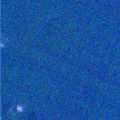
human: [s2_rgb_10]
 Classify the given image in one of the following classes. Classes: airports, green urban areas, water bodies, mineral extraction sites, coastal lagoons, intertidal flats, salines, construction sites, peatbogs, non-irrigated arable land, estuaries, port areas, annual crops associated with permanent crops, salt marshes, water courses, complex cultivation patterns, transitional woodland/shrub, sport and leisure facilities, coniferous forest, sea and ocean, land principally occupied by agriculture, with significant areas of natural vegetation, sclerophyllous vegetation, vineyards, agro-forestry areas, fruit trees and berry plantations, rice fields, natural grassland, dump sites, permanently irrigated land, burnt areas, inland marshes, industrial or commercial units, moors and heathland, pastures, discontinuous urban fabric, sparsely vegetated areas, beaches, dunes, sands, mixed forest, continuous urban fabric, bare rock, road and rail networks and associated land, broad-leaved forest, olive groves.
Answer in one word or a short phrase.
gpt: sea and ocean